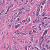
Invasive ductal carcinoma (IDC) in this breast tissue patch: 1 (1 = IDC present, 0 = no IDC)